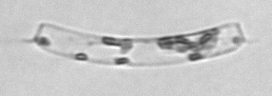
Label: Guinardia_striata